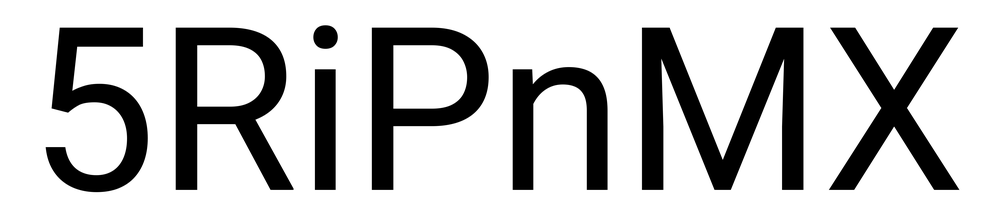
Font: Roboto_Regular